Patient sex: F
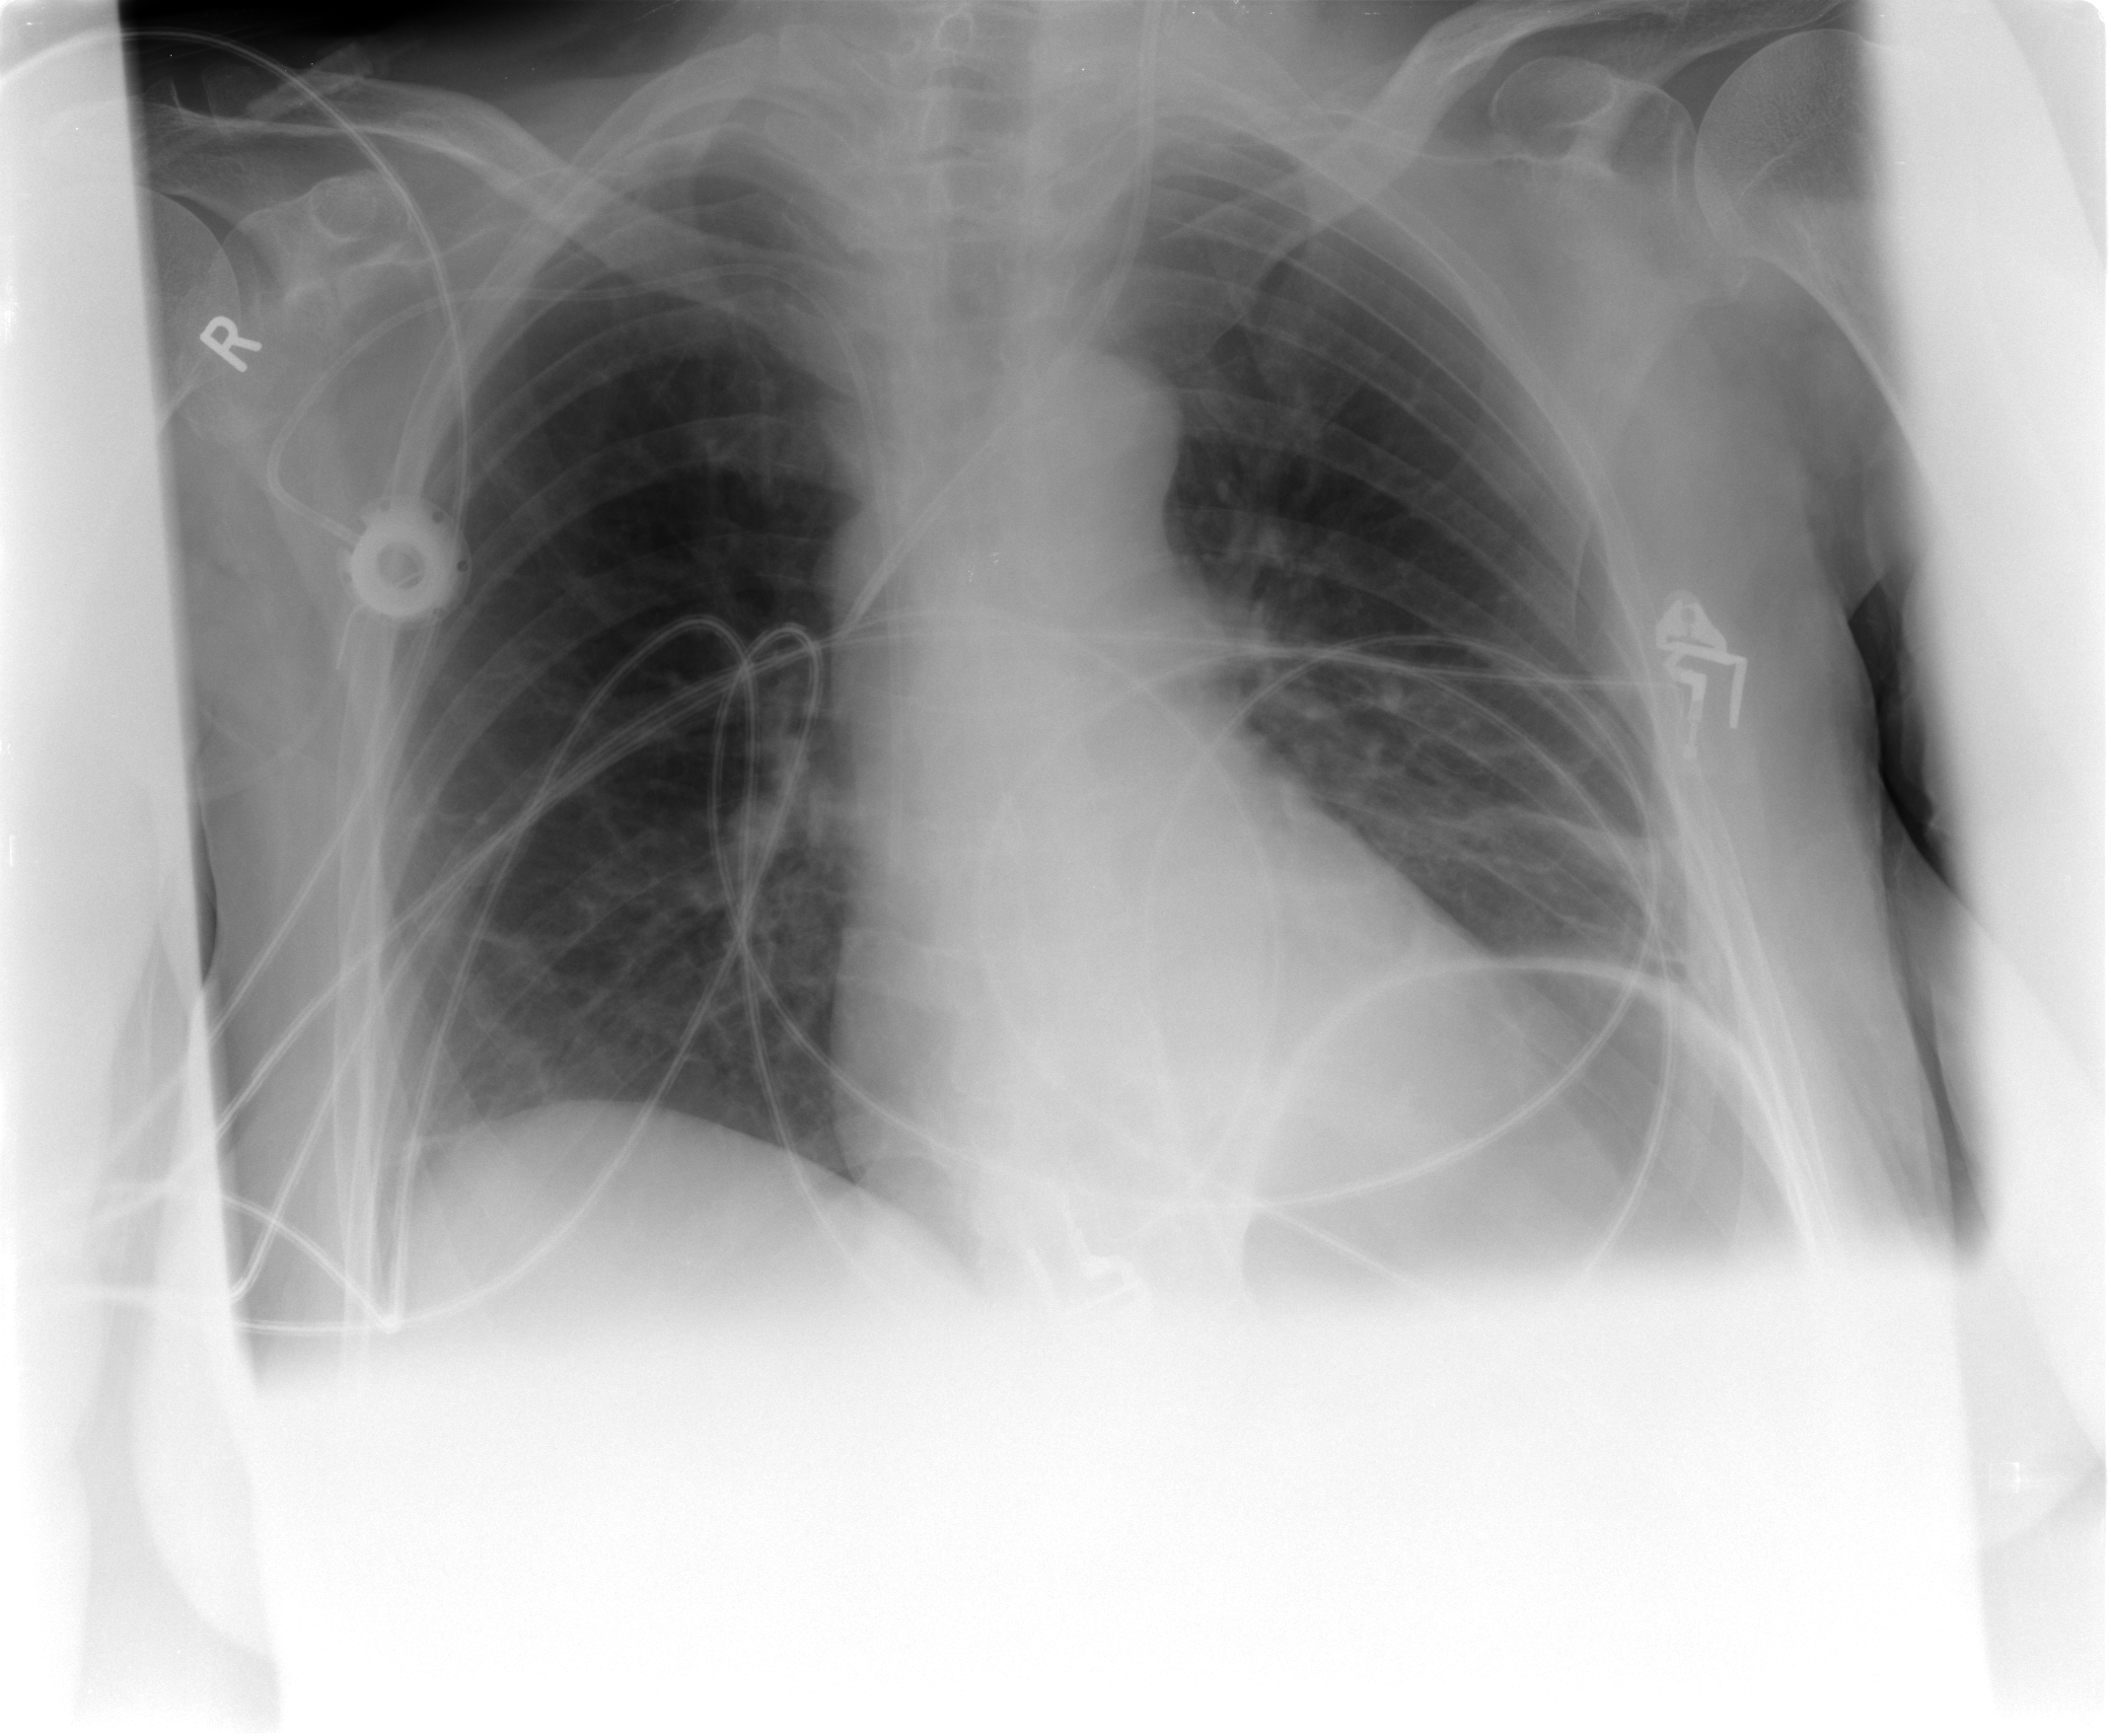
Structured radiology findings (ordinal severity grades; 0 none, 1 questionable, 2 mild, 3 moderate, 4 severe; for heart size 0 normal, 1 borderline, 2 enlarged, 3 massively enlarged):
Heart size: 0
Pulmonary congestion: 0
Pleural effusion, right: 0
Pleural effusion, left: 0
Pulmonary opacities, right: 0
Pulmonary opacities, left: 0
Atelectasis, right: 1
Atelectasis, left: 2